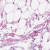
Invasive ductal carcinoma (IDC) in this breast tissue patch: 0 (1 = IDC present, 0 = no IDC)